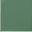
Piece: xx